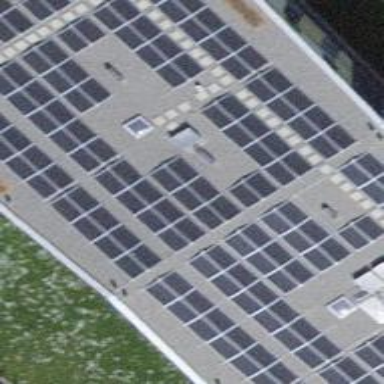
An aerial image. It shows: Solar power generator with photovoltaic panels.